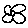
Label: flower